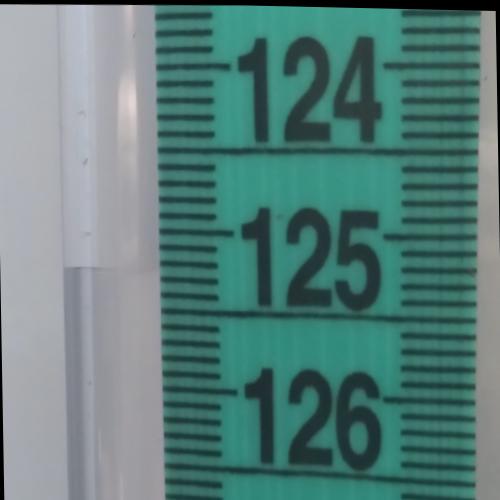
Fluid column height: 125.3 cm